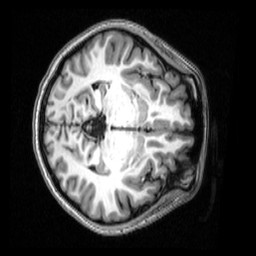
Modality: T1w
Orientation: axial
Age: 19
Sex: female
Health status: healthy
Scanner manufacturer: siemens
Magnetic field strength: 3 T
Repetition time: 2.53 s
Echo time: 0.00339 s